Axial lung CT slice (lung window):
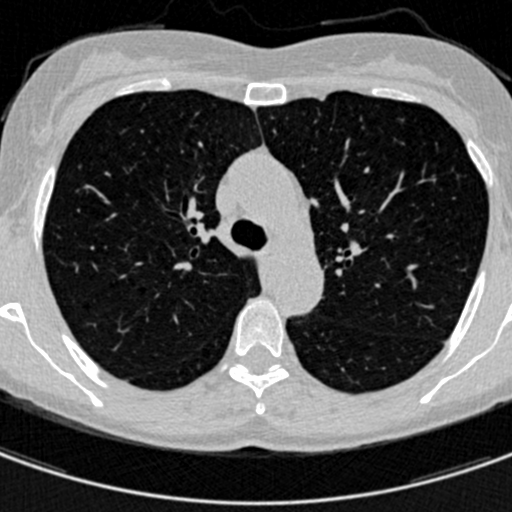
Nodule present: no